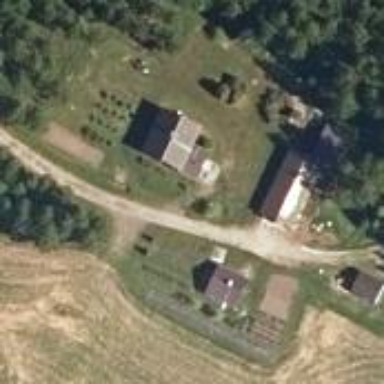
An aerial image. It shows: Farmyard area.